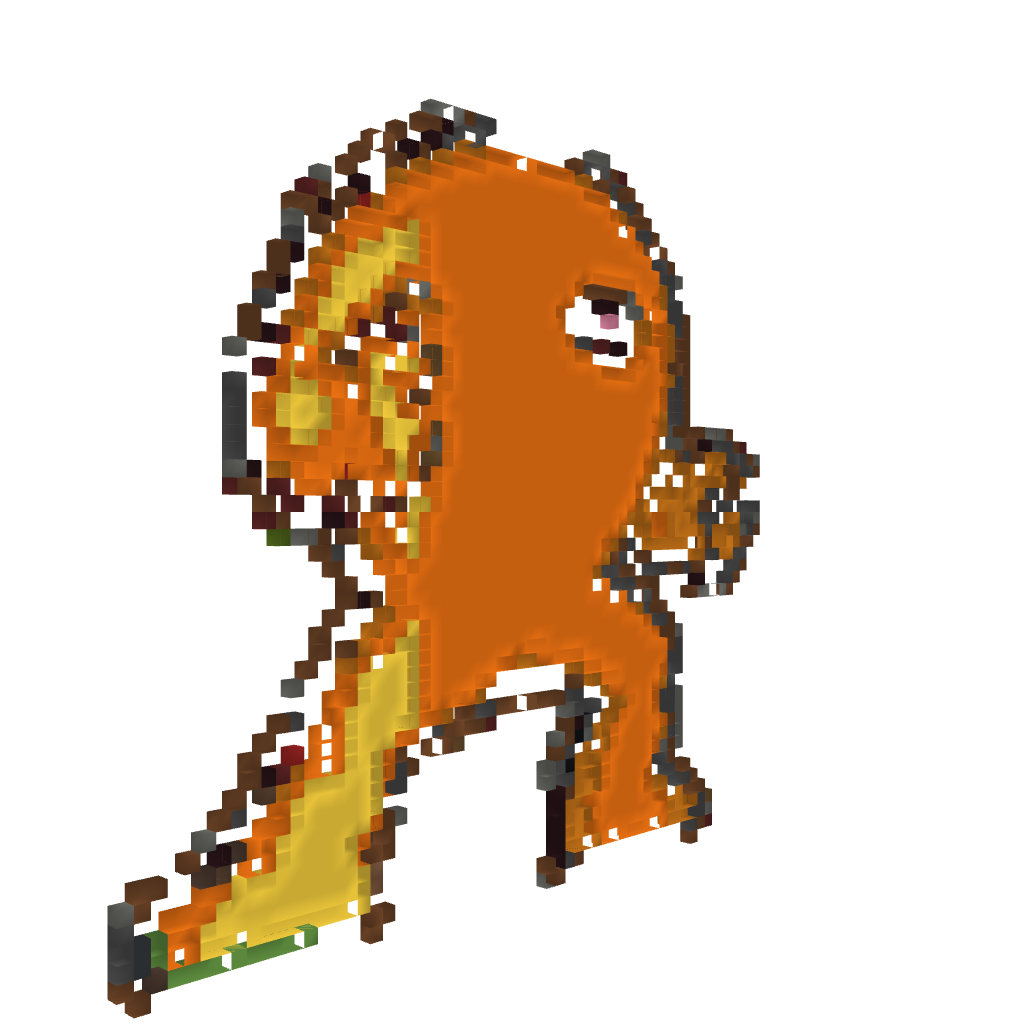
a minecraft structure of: Yellow Devil (ErnieCIII)